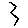
Label: zigzag